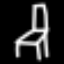
Label: chair